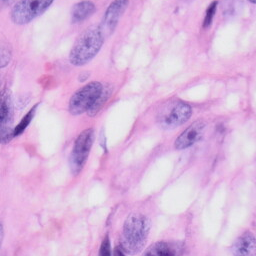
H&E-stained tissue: Skin